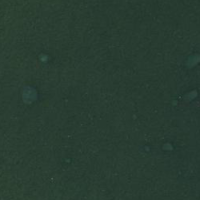
EUNIS habitat code: 14
Species observed at this site:
Tachybaptus ruficollis
Corvus corone
Fulica atra
Lophophanes cristatus
Anas platyrhynchos
Aythya ferina
Dendrocopos major
Aythya fuligula
Fringilla coelebs
Regulus ignicapilla
Passer domesticus
Phylloscopus collybita
Pica pica
Phoenicurus ochruros
Pyrrhocorax graculus
Delichon urbicum
Periparus ater